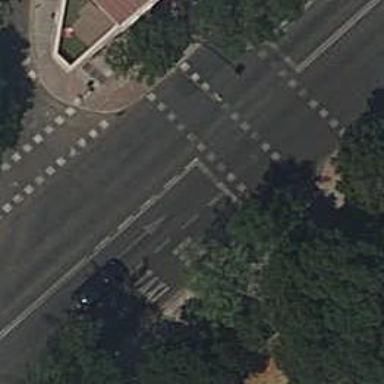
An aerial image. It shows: Crossing with traffic signals.